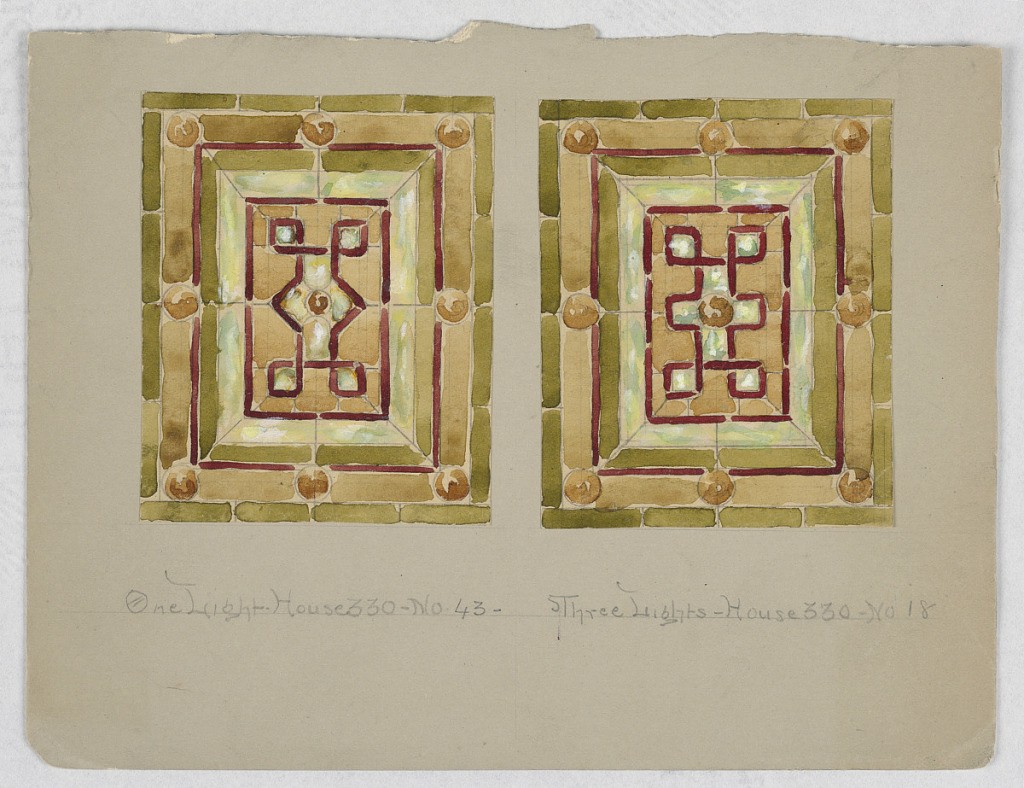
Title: Design for stained glass
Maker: Alice Cordelia Morse, American, 1863–1961
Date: late 19th century
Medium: Brush and gouache, graphite on paper mounted on tan illustration board
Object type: Drawing
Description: Two square windows in green, yellow, and frames of burgundy, knotted designs at center.